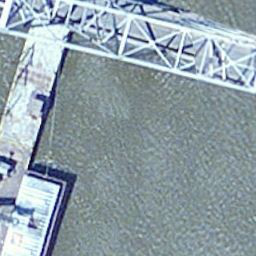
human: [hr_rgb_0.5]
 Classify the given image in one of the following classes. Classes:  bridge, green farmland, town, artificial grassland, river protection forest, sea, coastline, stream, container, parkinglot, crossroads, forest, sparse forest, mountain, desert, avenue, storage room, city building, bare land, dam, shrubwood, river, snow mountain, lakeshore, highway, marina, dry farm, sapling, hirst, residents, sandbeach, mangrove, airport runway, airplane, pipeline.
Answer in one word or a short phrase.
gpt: bridge